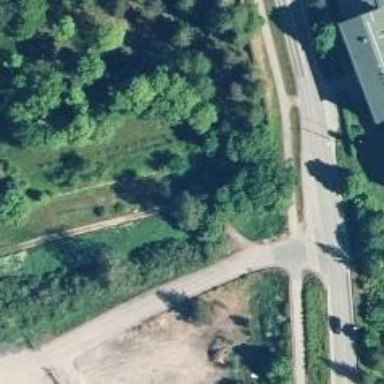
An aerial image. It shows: Path with excellent visibility for trail.